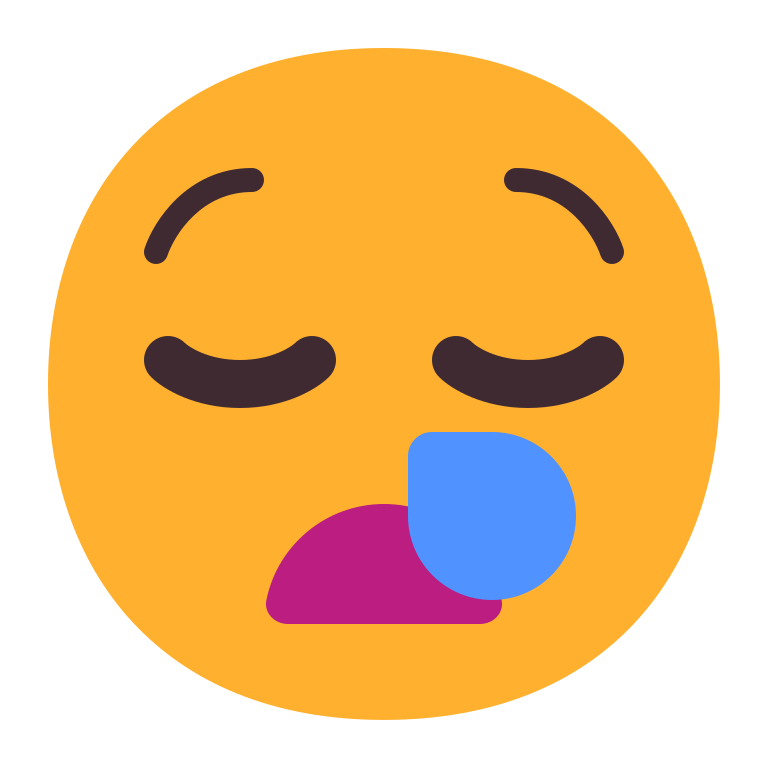
sleepy face flat